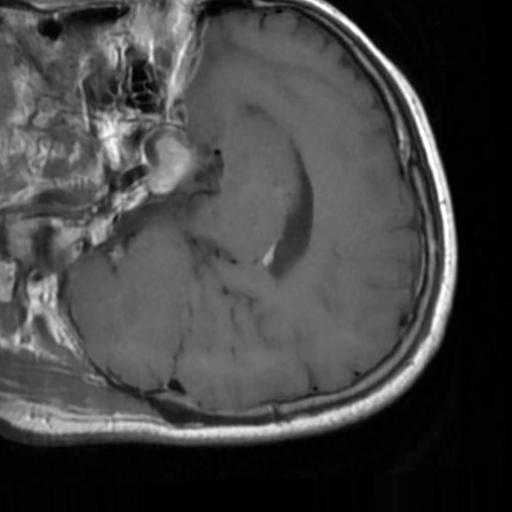
Label: brain_tumor